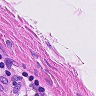
Metastatic tissue present: no